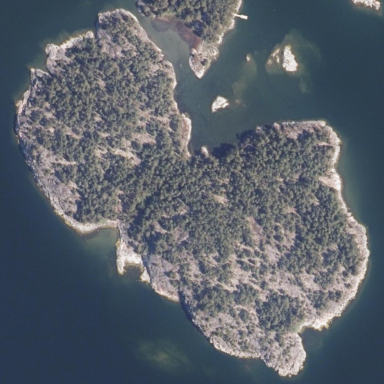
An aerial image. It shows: Islet located along the natural coastline.